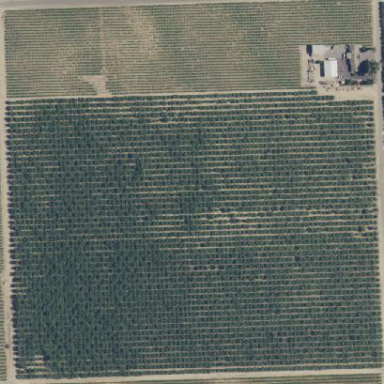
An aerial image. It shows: Vineyard with grape crops.